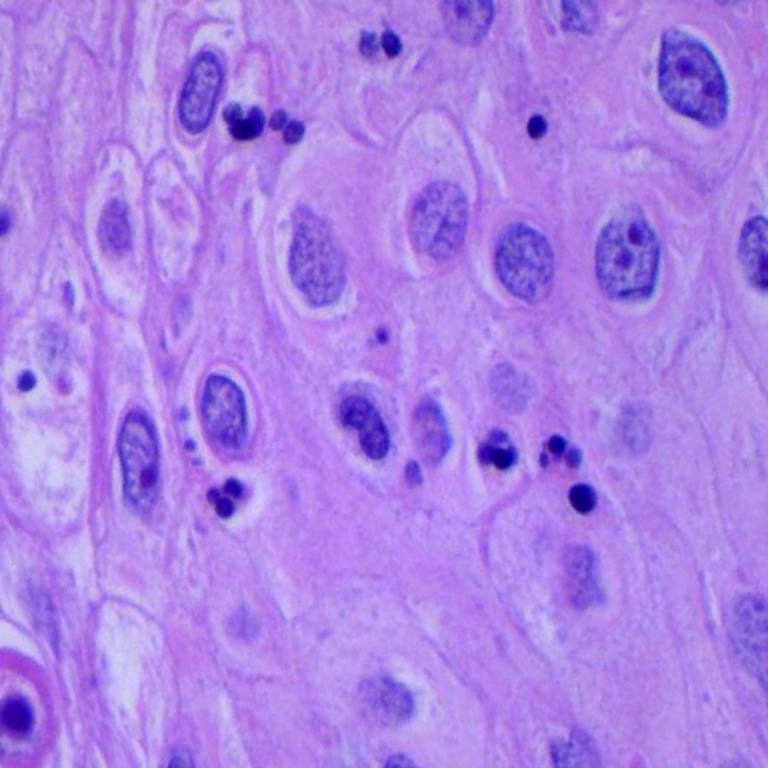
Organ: lung
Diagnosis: squamous carcinomas